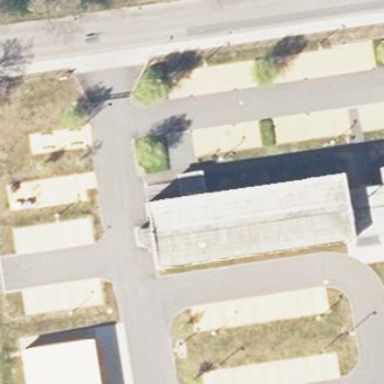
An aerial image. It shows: Public building.